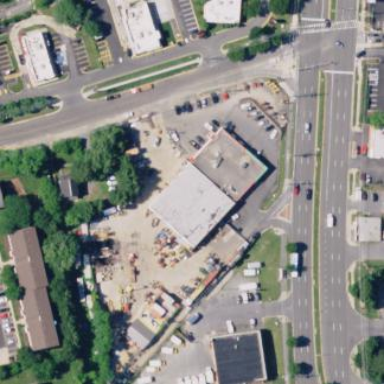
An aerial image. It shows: Commercial building.